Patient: sex F, age 51
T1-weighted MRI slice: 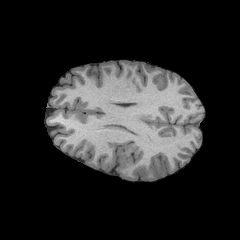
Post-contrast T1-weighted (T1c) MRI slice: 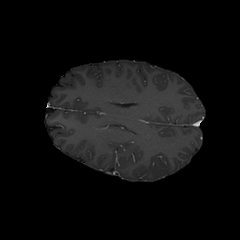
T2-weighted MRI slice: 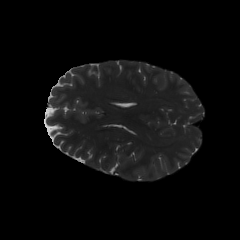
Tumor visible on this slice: no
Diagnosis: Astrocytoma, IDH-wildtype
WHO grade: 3